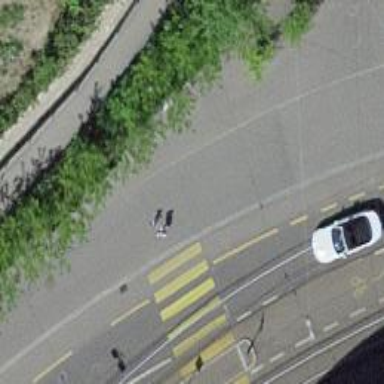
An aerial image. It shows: Kerb barrier.